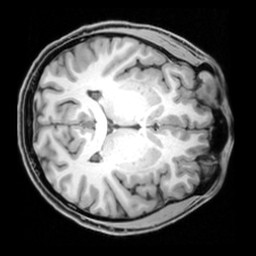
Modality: T1w
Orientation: axial
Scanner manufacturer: siemens
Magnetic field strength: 3 T
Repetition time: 1.9 s
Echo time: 0.00397 s